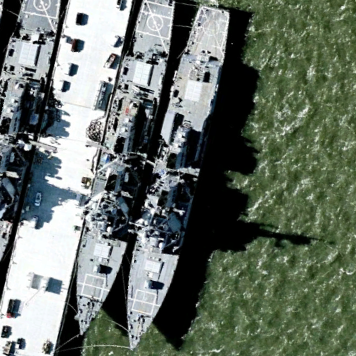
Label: destroyer